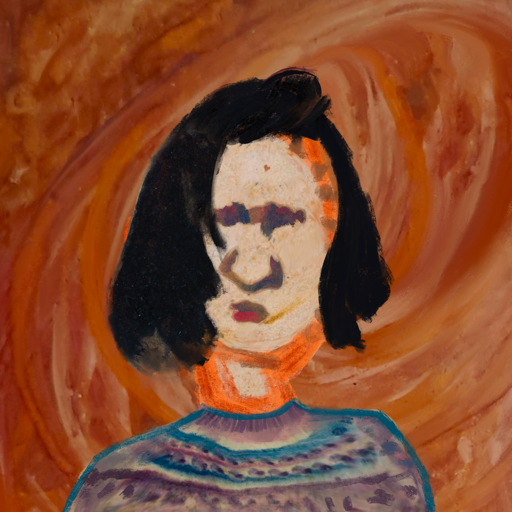
Background: Pious_Lady, Head And Neck Front: Rupkatha, Face Front: In_The_Sun, Bust: HillGirl, Hair Front: Mosgoul, Head Accessory: Blank, Second Necklace: Blank, Necklace: Blank, Baby: Blank